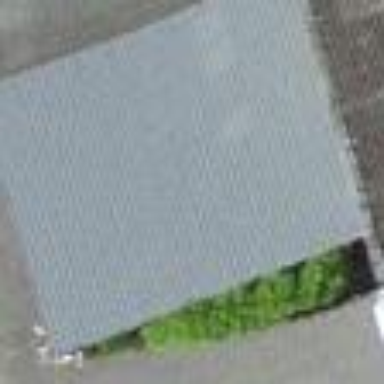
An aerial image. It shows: Garage building.